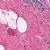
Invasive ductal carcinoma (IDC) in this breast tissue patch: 0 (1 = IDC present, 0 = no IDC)